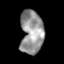
Tissue: skin
Cell type: Epithelial cells
Senescence score: 0.2386
Nuclear area (px): 979
Mean DAPI intensity: 149.018